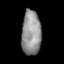
Tissue: lung
Cell type: Epithelial cells
Senescence score: 0.2134
Nuclear area (px): 847
Mean DAPI intensity: 146.113